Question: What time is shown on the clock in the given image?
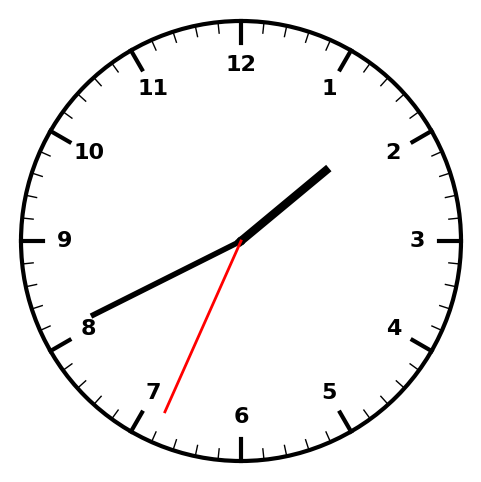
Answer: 01:40:34